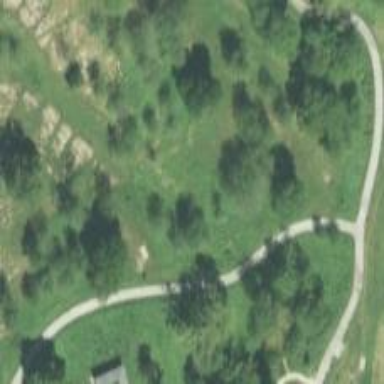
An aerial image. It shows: Disc golf basket.